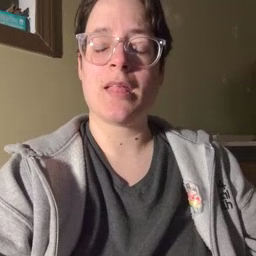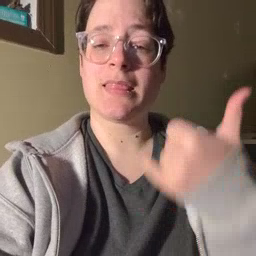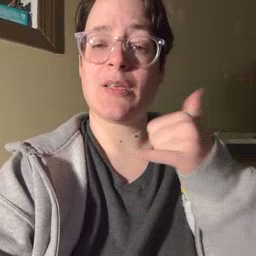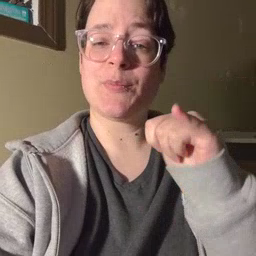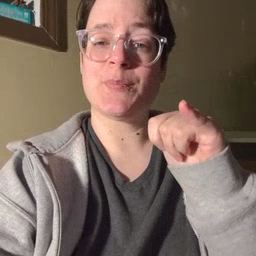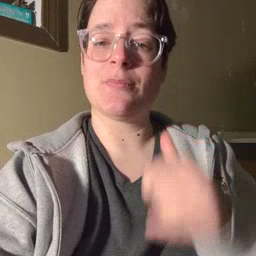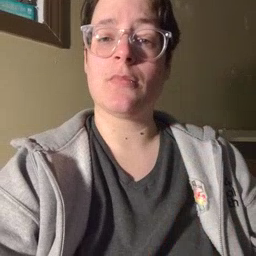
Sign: yellow